Field crop: maize
Growth stage: 2
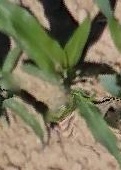
Species: maize